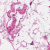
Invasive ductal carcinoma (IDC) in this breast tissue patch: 0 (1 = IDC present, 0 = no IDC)